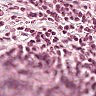
Metastatic tissue present: no